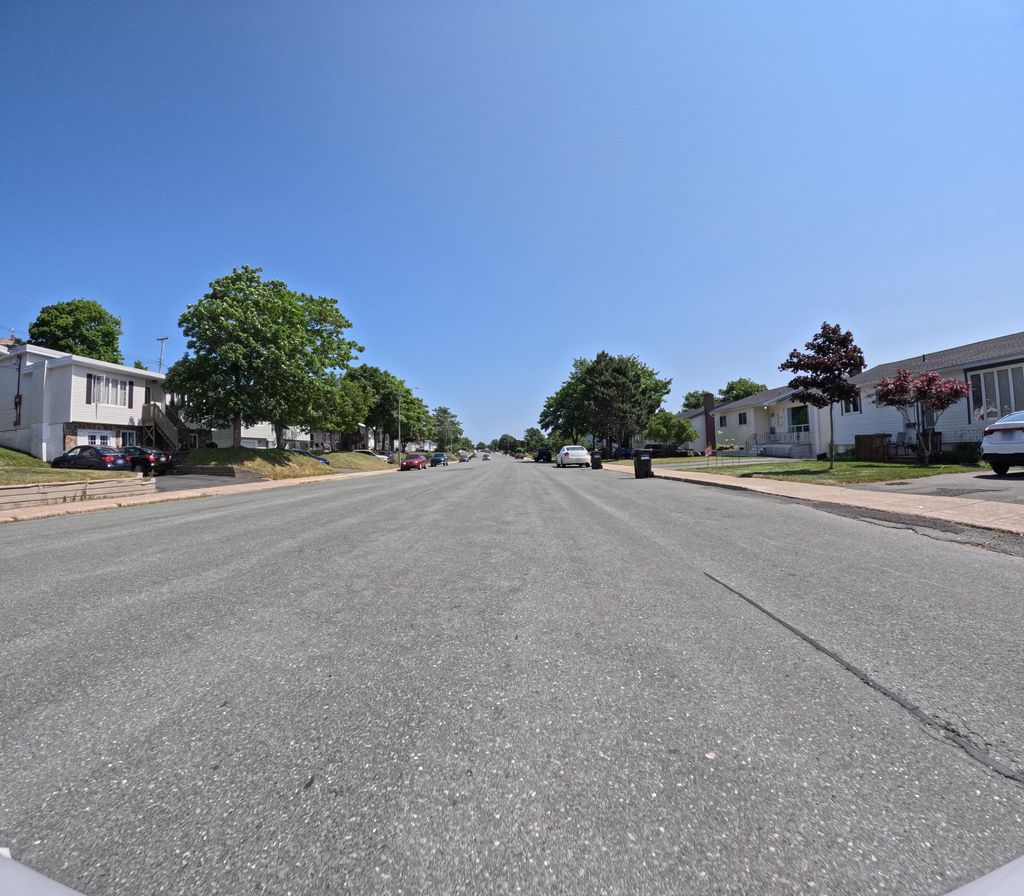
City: st_johns